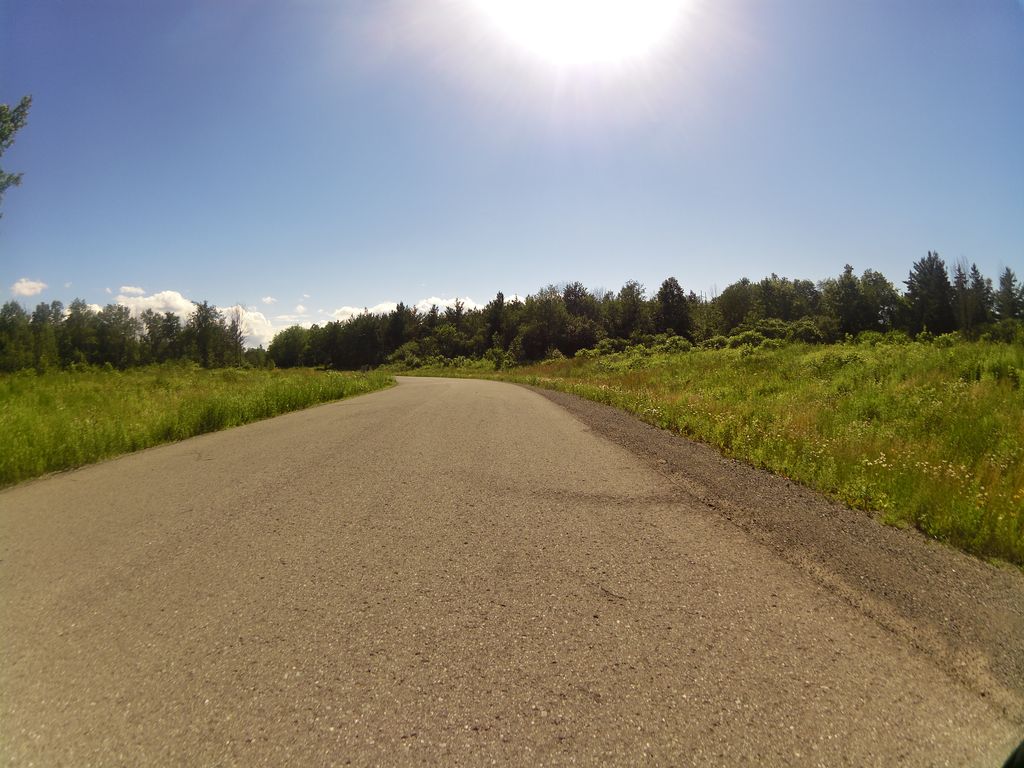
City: ottawa-gatineau